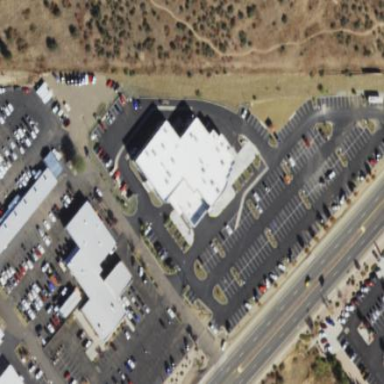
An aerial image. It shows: Car shop building.